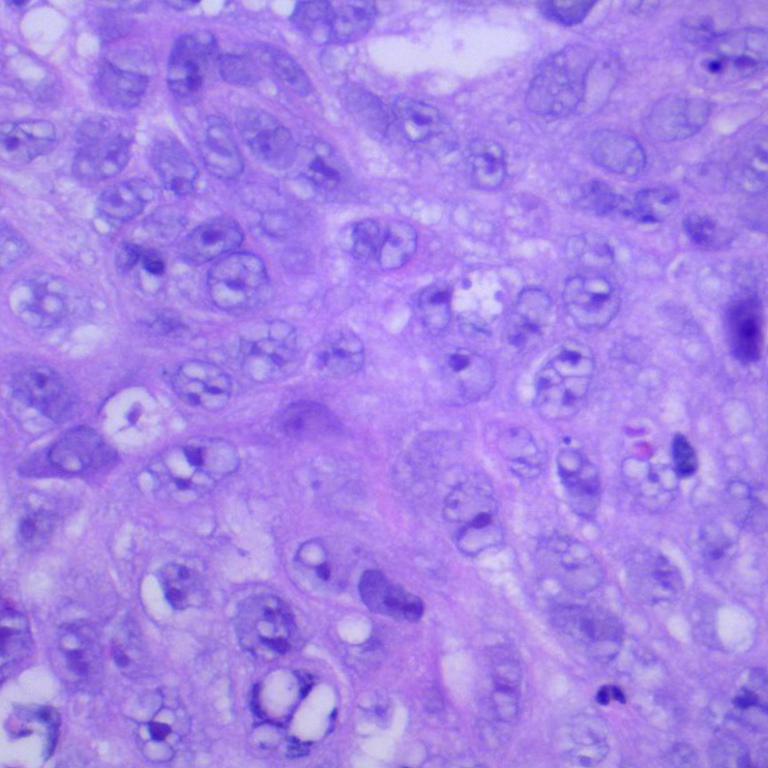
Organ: lung
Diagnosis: squamous carcinomas